Question:
Is there a shortcut or option in eclipse that will perform the opposite of tab. I can select a bunch of lines and if i do control tab, all of those lines will be tabbed over. Is there a control option that I can do to do the opposite of that? Is there a shortcut to get all of your code to line up? I looked on <URL> but didn't find anything. It's a hassle to go to each line and hit back a bunch of times....
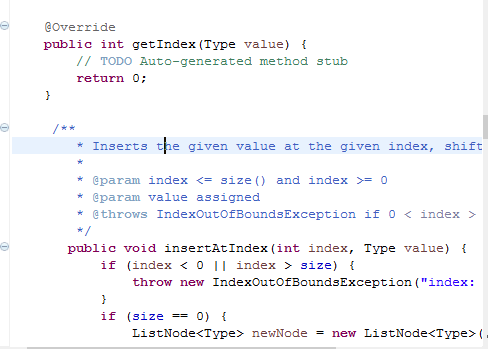
Answer: Use + to move selected lines to the left.
You could also use ++ to format the whole file.